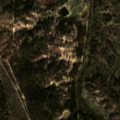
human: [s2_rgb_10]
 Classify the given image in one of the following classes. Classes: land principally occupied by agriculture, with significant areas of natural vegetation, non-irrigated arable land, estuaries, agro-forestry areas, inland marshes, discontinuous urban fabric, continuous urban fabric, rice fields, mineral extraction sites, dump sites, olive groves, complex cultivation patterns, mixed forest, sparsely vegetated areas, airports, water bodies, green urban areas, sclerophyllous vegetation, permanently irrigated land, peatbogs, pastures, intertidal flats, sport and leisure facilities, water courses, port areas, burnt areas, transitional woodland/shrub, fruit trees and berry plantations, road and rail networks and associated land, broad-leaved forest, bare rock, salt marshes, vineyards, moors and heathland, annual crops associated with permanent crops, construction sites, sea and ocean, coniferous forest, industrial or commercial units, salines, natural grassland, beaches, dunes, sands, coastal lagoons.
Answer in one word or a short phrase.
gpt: broad-leaved forest, transitional woodland/shrub